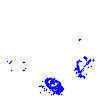
Particle: proton